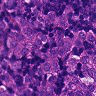
Metastatic tissue present: yes